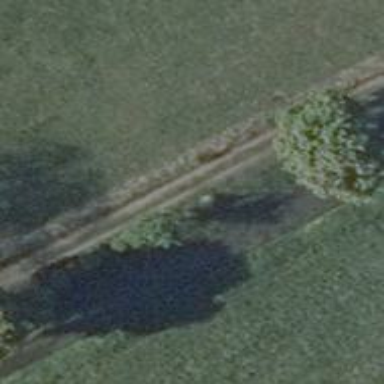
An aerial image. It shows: Track road with ground surface.